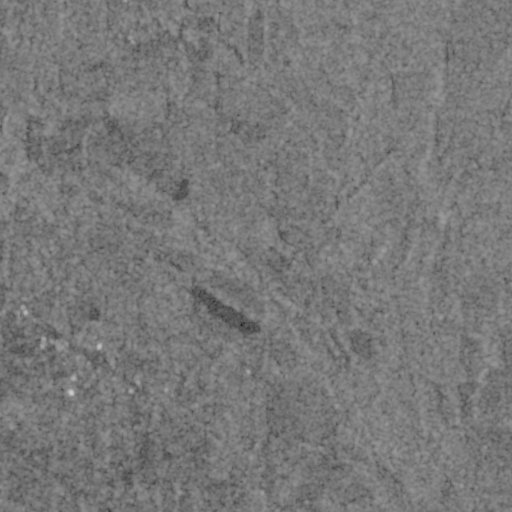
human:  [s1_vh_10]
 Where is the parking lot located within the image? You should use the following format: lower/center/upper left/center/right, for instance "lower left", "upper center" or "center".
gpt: The parking lot is located in the lower left of the image.
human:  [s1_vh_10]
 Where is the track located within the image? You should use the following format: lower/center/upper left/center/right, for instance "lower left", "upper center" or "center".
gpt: The track is located in the lower left of the image.
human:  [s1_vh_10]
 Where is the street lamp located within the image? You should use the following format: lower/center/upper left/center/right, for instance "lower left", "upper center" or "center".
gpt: The street lamp is located in the lower left of the image.
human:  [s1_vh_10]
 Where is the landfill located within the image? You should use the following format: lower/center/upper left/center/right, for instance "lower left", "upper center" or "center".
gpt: There is no landfill in the image.

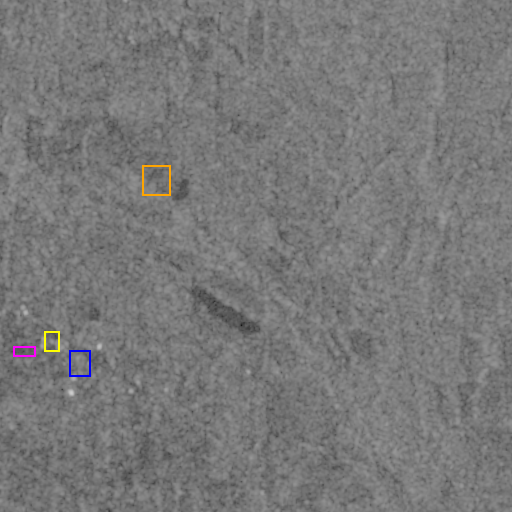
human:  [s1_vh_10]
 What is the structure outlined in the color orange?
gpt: The structure outlined in orange is a park.
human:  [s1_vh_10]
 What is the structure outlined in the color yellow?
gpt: The structure outlined in yellow is a parking lot.
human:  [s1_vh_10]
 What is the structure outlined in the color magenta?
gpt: The structure outlined in magenta is a track.
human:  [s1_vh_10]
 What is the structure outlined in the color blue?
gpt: The structure outlined in blue is a building.
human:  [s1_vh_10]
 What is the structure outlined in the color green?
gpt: There is no green outline.